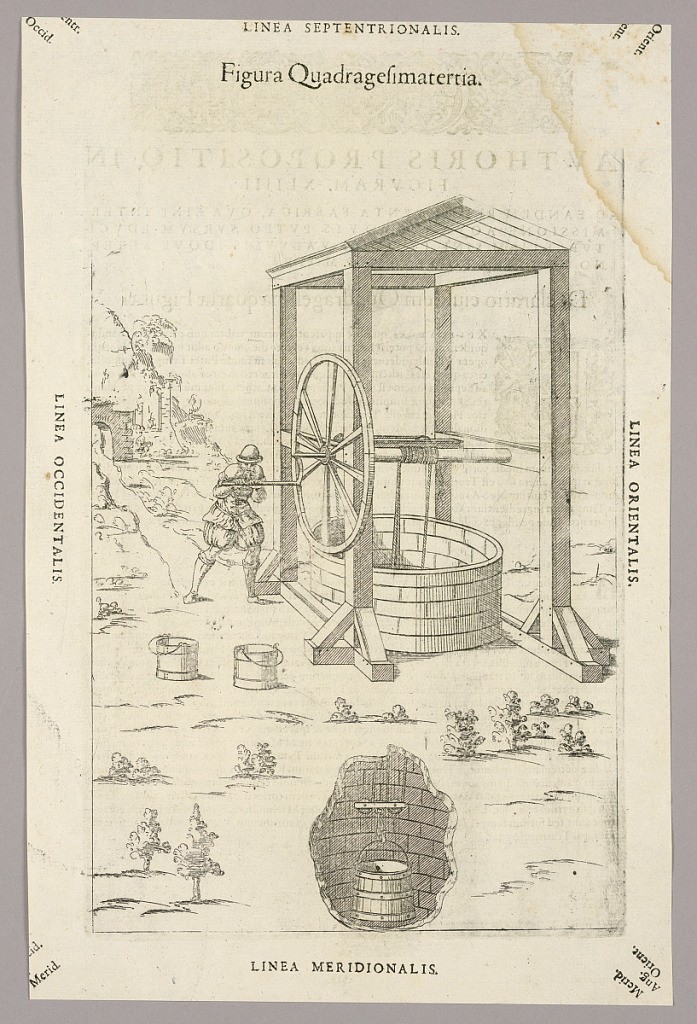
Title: Plate XLIII from Theatrum instrumentorum et machinarum
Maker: Julio Paschale
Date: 1582
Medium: Woodcut on paper
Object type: Print
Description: Pulley system for a well. Man, left, turns large wheel to a beam, rope wound around it. Cut-away below shows bucket on pulleys. Description in Latin on verso of 1949-152-240.